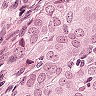
Metastatic tissue present: yes